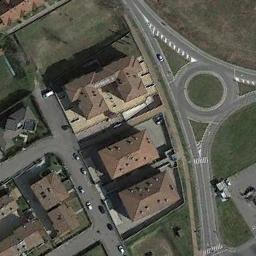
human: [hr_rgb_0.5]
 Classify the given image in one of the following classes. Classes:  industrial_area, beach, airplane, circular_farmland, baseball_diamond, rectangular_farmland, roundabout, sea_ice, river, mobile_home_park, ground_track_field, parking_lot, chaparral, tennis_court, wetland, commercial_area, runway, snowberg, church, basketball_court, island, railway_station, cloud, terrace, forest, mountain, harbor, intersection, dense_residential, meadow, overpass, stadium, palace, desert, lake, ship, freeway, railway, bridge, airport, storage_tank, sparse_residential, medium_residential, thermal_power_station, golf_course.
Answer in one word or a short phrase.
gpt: roundabout